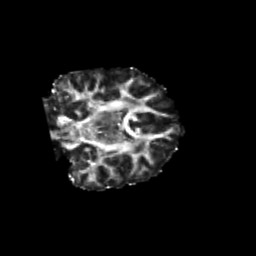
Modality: FA
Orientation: coronal
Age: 11
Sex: male
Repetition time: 9.512 s
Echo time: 0.089 s